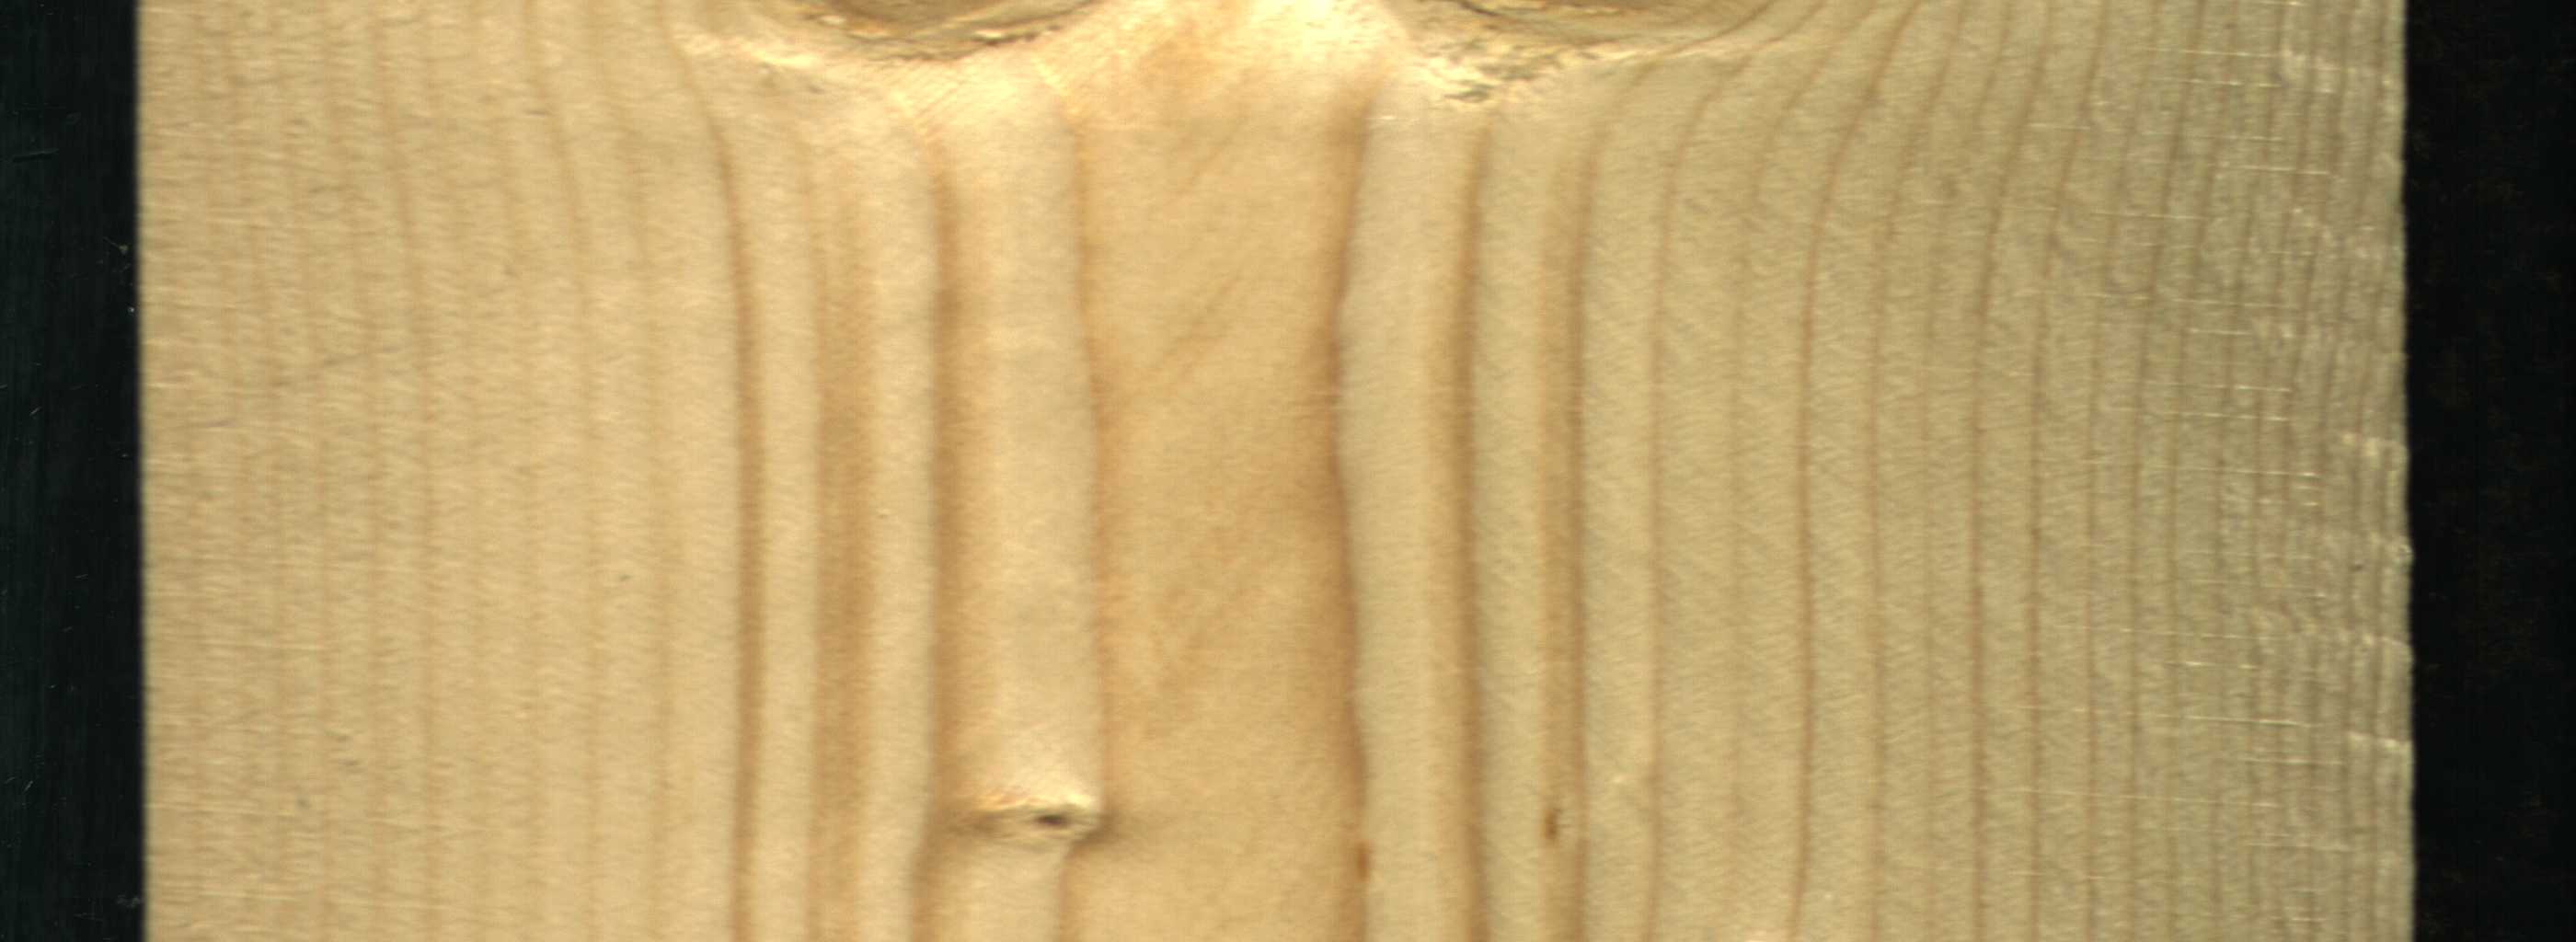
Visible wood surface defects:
Live_Knot
Live_Knot